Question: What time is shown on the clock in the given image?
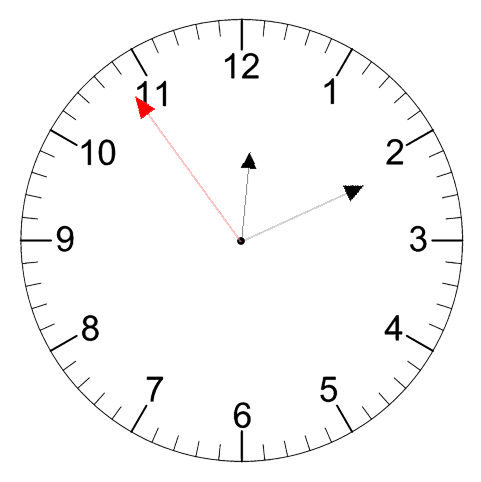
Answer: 12:10:54